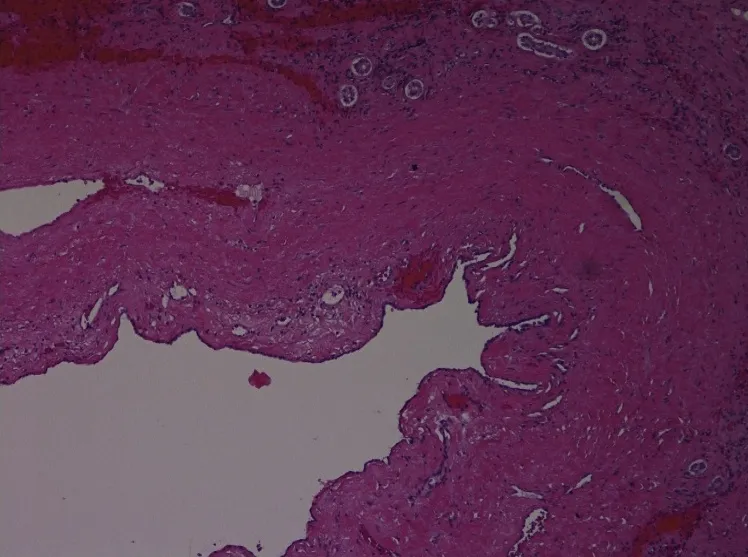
Histological examination of the cyst, showing flat epithelium with fibrous connective tissue (H & E staining, x100 original magnification).
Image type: pathology (h&e)